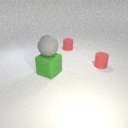
small red rubber cylinder to the right of large green rubber cube